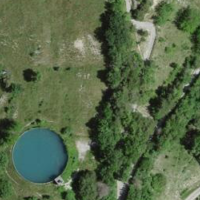
EUNIS habitat code: 40
Species observed at this site:
Artemisia vulgaris